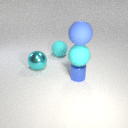
small blue metal cylinder below large blue rubber sphere